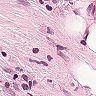
Metastatic tissue present: yes